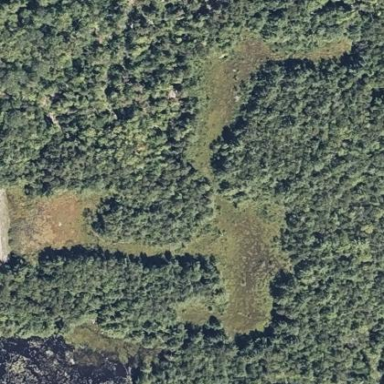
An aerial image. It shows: Bog wetland.